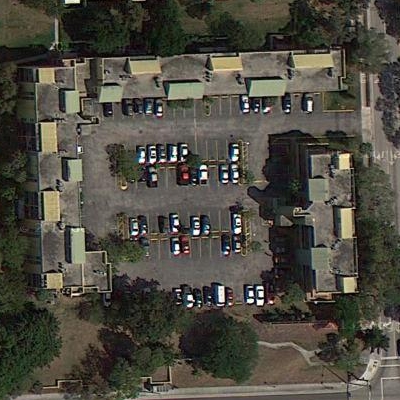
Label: cIndustry